Question: I have a custom view called 'IconView', which has the following constructor for initialization:
'''
public class IconView extends RelativeLayout implements Checkable {
...
public IconView(Context context, AttributeSet attrs, boolean useDefaultImage) {
super(context, attrs);
inflateLayout(context);
...
'''
In order to initialize 'AttributeSet' instance from XMLfor constructing the view, I use 'getResources().getXml(R.layout.icon_view), false);'.
This compiles successfully and runs correctly. However, Android studio highlights the code and displays me this error:

The detailed description of the error is here:
Expected resource of type xml less... (Ctrl+F1)
Reports two types of problems:
- Supplying the wrong type of resource identifier. For example, when
calling Resources.getString(int id), you should be passing
R.string.something, not R.drawable.something.- Passing the wrong
constant to a method which expects one of a specific set of
constants. For example, when calling View#setLayoutDirection, the
parameter must be android.view.View.LAYOUT_DIRECTION_LTR or
android.view.View.LAYOUT_DIRECTION_RTL.
Although the code works, I do not know, how to rewrite it, so that the error would disappear in Android Studio. The error is visually annoying, so how could I get rid of it?
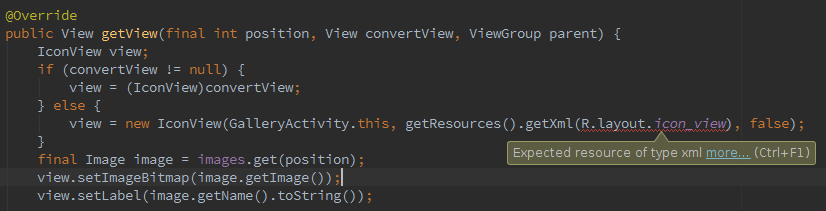
Answer: 'Resources#getXml(int id)' is used to get the resource of type , which lays inside the 'xml' resource folder. You, on the other hand, passing 'R.layout.icon_view' here, the resource.
Use 'getResources().getLayout(R.layout.icon_view)' here and the error will disappear.
P.S.: the documentation on 'Resources#getLayout()' says the following:
> This function is really a simple wrapper for calling getXml(int) with a layout resource.
So it looks like this is some kind of lint-related issue. Either way, 'getLayout()' does not result in this error.